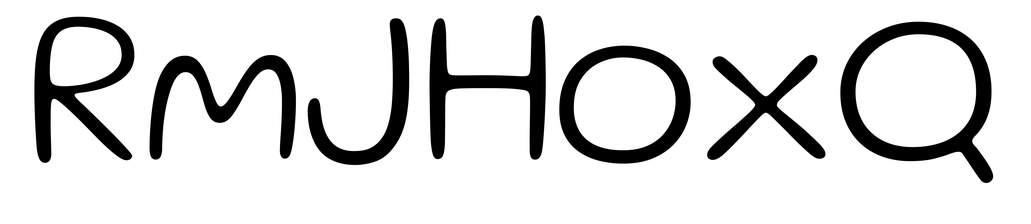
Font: Gluten_ExtraLight